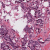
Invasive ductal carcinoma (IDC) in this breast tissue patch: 1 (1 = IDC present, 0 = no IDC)